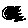
Label: moon